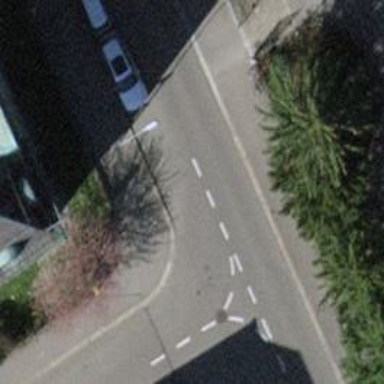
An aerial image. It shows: Asphalt sidewalk along the footway.